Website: crate-barrel
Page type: review-order
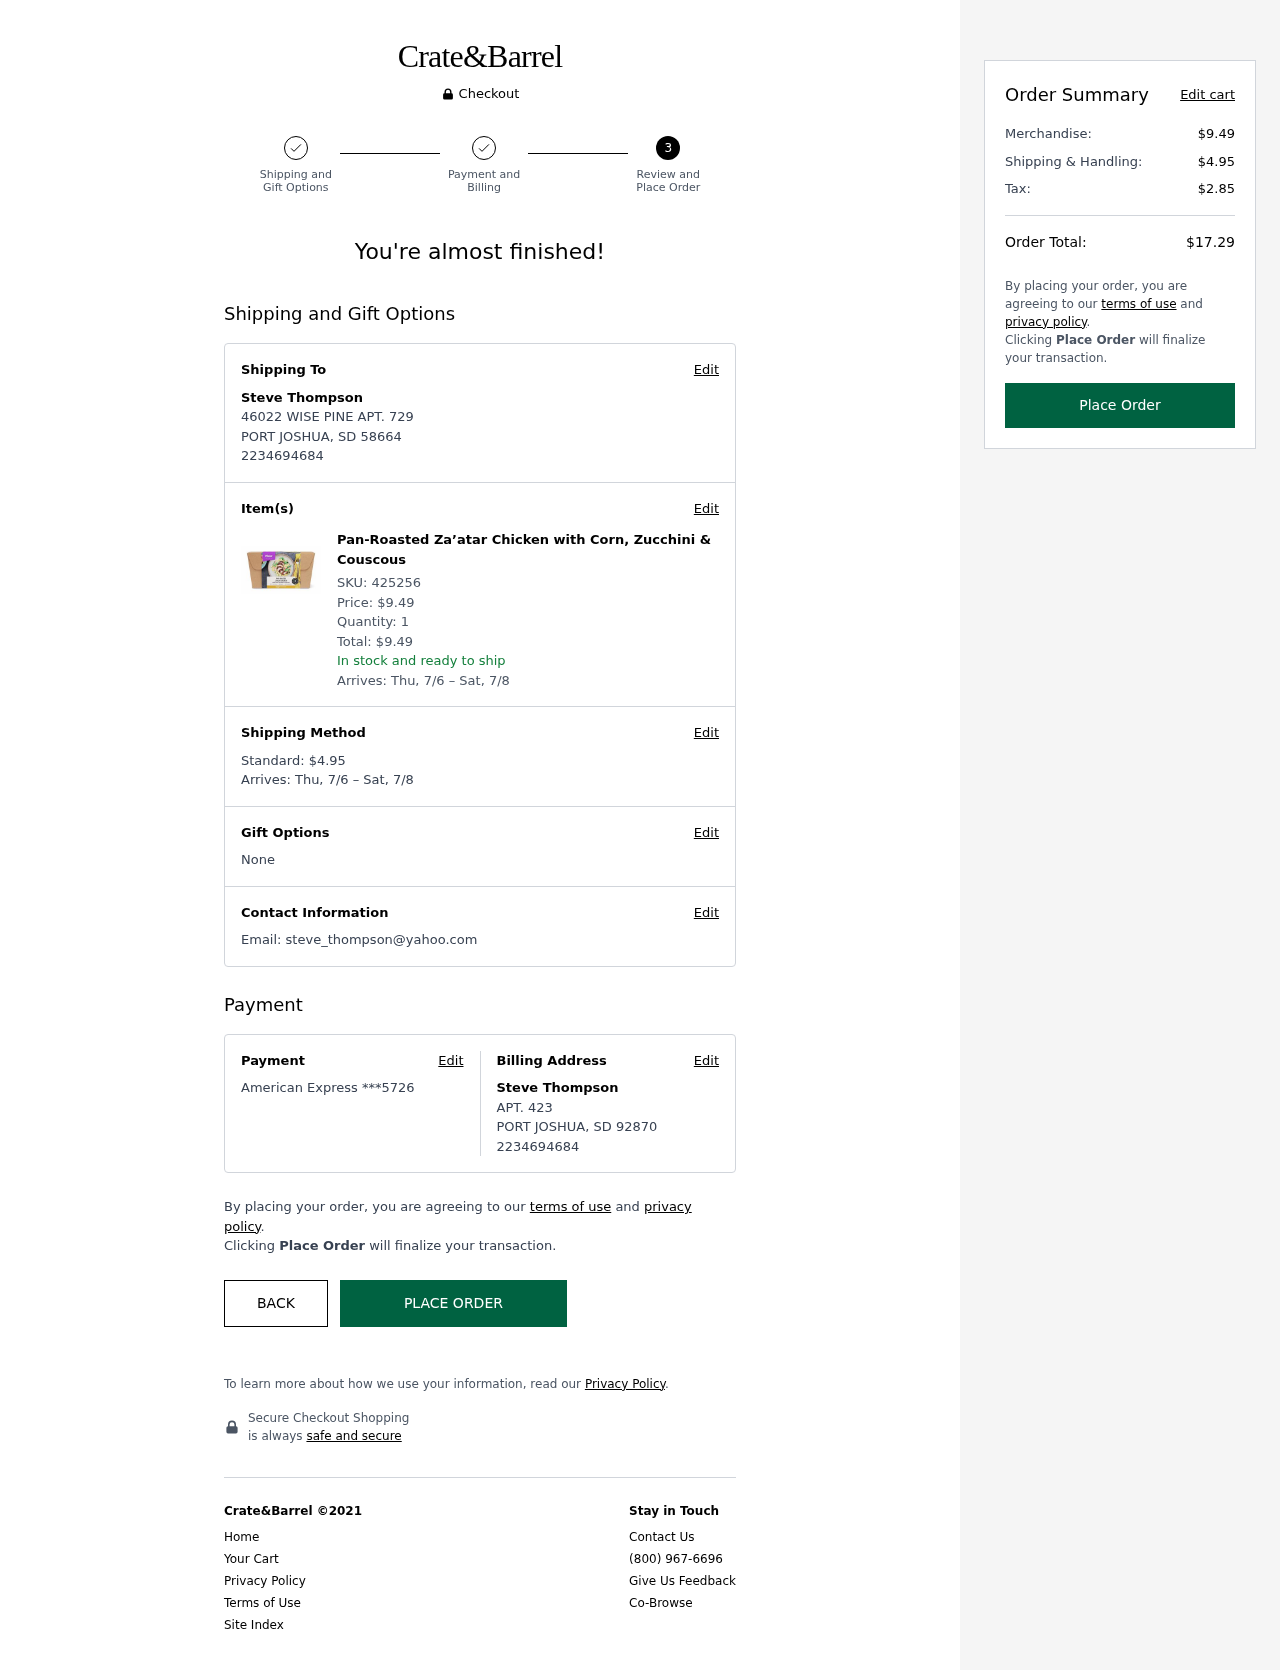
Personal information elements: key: PII_CARD_LAST4
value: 5726
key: PII_CARD_TYPE
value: American Express
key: PII_CITY_STATE_ZIP
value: PORT JOSHUA, SD 58664
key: PII_CITY_STATE_ZIP2
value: PORT JOSHUA, SD 92870
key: PII_EMAIL
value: steve_thompson@yahoo.com
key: PII_FULLNAME
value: Steve Thompson
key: PII_FULLNAME2
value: Steve Thompson
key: PII_PHONE
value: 2234694684
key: PII_PHONE2
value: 2234694684
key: PII_STREET
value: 46022 WISE PINE APT. 729
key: PII_STREET2
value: APT. 423
Product elements: key: PRODUCT1_NAME
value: Pan-Roasted Za’atar Chicken with Corn, Zucchini & Couscous
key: PRODUCT1_PRICE
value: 9.49
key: PRODUCT1_QUANTITY
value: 1
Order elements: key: ORDER_SKU
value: SKU: 425256
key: ORDER_ITEM_TOTAL
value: Total: $9.49
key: ORDER_DELIVERY_DATE
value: Arrives: Thu, 7/6 – Sat, 7/8
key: ORDER_SHIPPING_COST
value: $4.95
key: ORDER_SHIPPING_COST
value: Standard: $4.95
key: ORDER_SUBTOTAL
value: $9.49
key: ORDER_TAX
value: $2.85
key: ORDER_TOTAL
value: $17.29